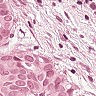
Metastatic tissue present: yes